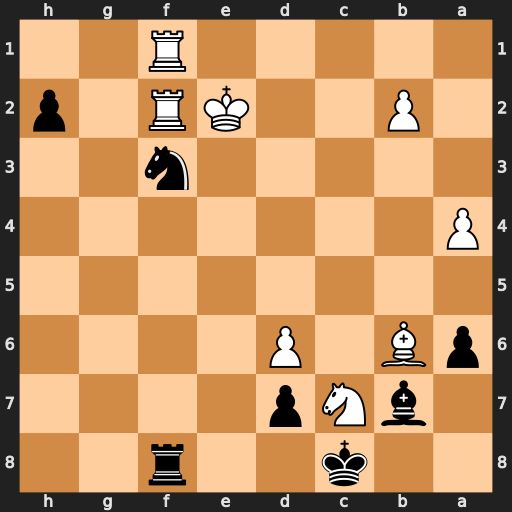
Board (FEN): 2k2r2/1bNp4/pB1P4/8/P7/5n2/1P2KR1p/5R2
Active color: b
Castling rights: -
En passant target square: -
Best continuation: Ng1+ Kd2 Rxf2+ Bxf2 h1=Q